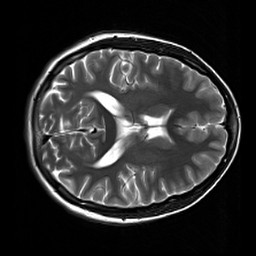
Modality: T2w
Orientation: axial
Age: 21
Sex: female
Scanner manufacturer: siemens
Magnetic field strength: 3 T
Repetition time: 7 s
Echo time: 0.09 s